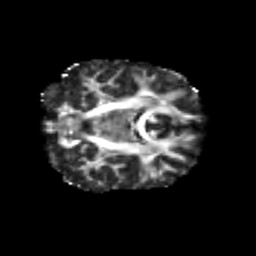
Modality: FA
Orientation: coronal
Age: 27
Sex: female
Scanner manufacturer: siemens
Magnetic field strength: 3 T
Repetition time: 3.5 s
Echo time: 0.125 s